Aerial crown-view tile of a tropical tree (Barro Colorado Island, Panama), acquired 20250512:
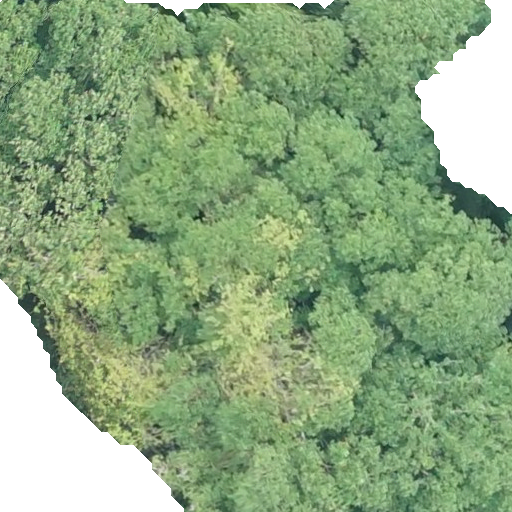
Species: Hieronyma alchorneoides
GBIF accepted scientific name: Hieronyma alchorneoides
Crown area: 391.331 m²